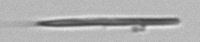
Label: fiber